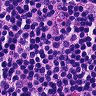
Metastatic tissue present: yes